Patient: sex F, age 37
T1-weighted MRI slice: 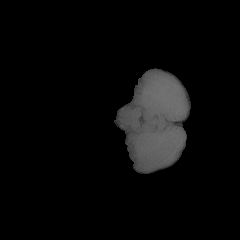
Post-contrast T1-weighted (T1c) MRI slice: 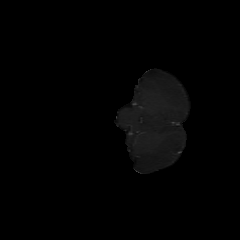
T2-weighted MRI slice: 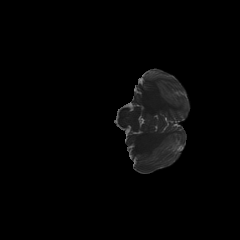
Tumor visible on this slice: no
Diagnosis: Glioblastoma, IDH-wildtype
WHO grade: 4